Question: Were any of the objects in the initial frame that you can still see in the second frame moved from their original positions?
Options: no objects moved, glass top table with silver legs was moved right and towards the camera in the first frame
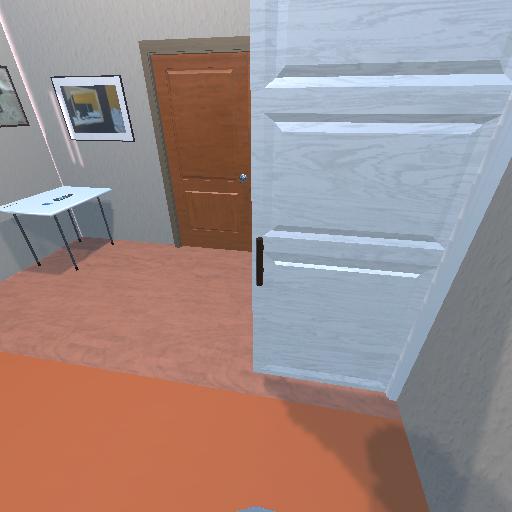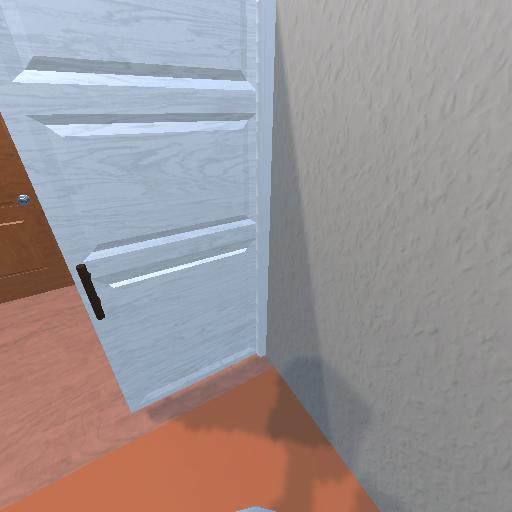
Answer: no objects moved